Question: : error CS0246: The type or namespace name 'AssemblyFileVersion' could not be found.
I'm getting this error when I use TFS build agent but don't have this problem with building using the .csproj from studio.
Is there anything I am missing? My assemblyinfo file looks like so:
'''
// --------------------------------------------------------------------------------------------------------------------
using System.Reflection;
using System.Runtime.InteropServices;
// General Information about an assembly is controlled through the following
// set of attributes. Change these attribute values to modify the information
// associated with an assembly.
[assembly: AssemblyTitle("MyLibrary")]
[assembly: AssemblyDescription("")]
[assembly: AssemblyConfiguration("")]
[assembly: AssemblyCompany("My Compamy")]
[assembly: AssemblyProduct("MyLibrary")]
[assembly: AssemblyCopyright("Copyright ©️ x 2013")]
[assembly: AssemblyTrademark("")]
[assembly: AssemblyCulture("")]
// Setting ComVisible to false makes the types in this assembly not visible
// to COM components. If you need to access a type in this assembly from
// COM, set the ComVisible attribute to true on that type.
[assembly: ComVisible(false)]
// The following GUID is for the ID of the typelib if this project is exposed to COM
[assembly: Guid("09634b91-c3b1-45da-88a8-dfa7cd7950f5")]
// Version information for an assembly consists of the following four values:
// Major Version
// Minor Version
// Build Number
// Revision
// You can specify all the values or you can default the Revision and Build Numbers
// by using the '*' as shown below:
[assembly: AssemblyVersion("1.0.0.0")]
[assembly: AssemblyFileVersion("1.0.13231.2")]
'''
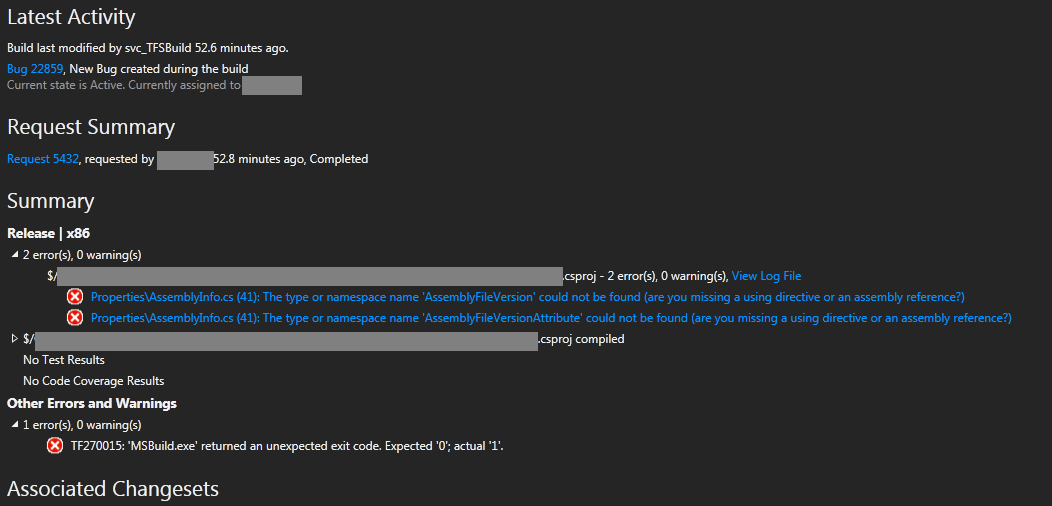
Answer: I worked it out in the end. I had a NuGet versioning package in TFS which was checking out the AssemblyInfo class and re-adding the attribute. I turned this feature off as the attribute is not supported by the .NET CF.